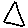
Label: triangle